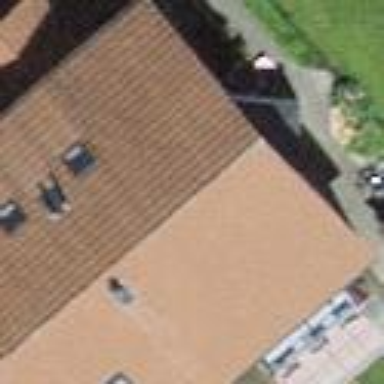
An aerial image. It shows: Residential building.